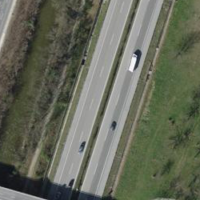
EUNIS habitat code: 57
Species observed at this site:
Corvus cornix